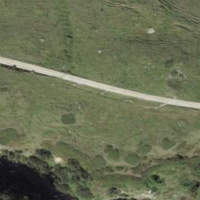
EUNIS habitat code: 26
Species observed at this site:
Botrychium lunaria